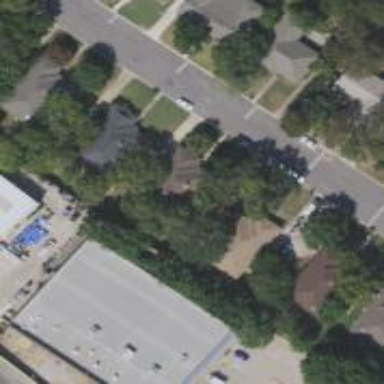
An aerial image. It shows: Building that houses car repair shop.